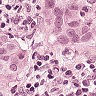
Metastatic tissue present: yes